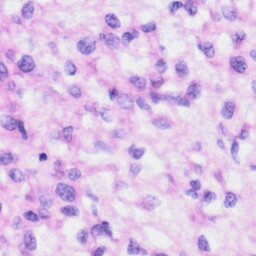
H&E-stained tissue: Liver